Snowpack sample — Snodgrass Mountain, Crested Butte, Colorado (2/4/25, 12:06 PM MST)
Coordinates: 38.923, -106.968
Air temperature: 35 °F
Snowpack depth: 80 cm
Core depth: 60 cm
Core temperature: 32 °F
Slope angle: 14°, slope face: 78°
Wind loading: low
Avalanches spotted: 0
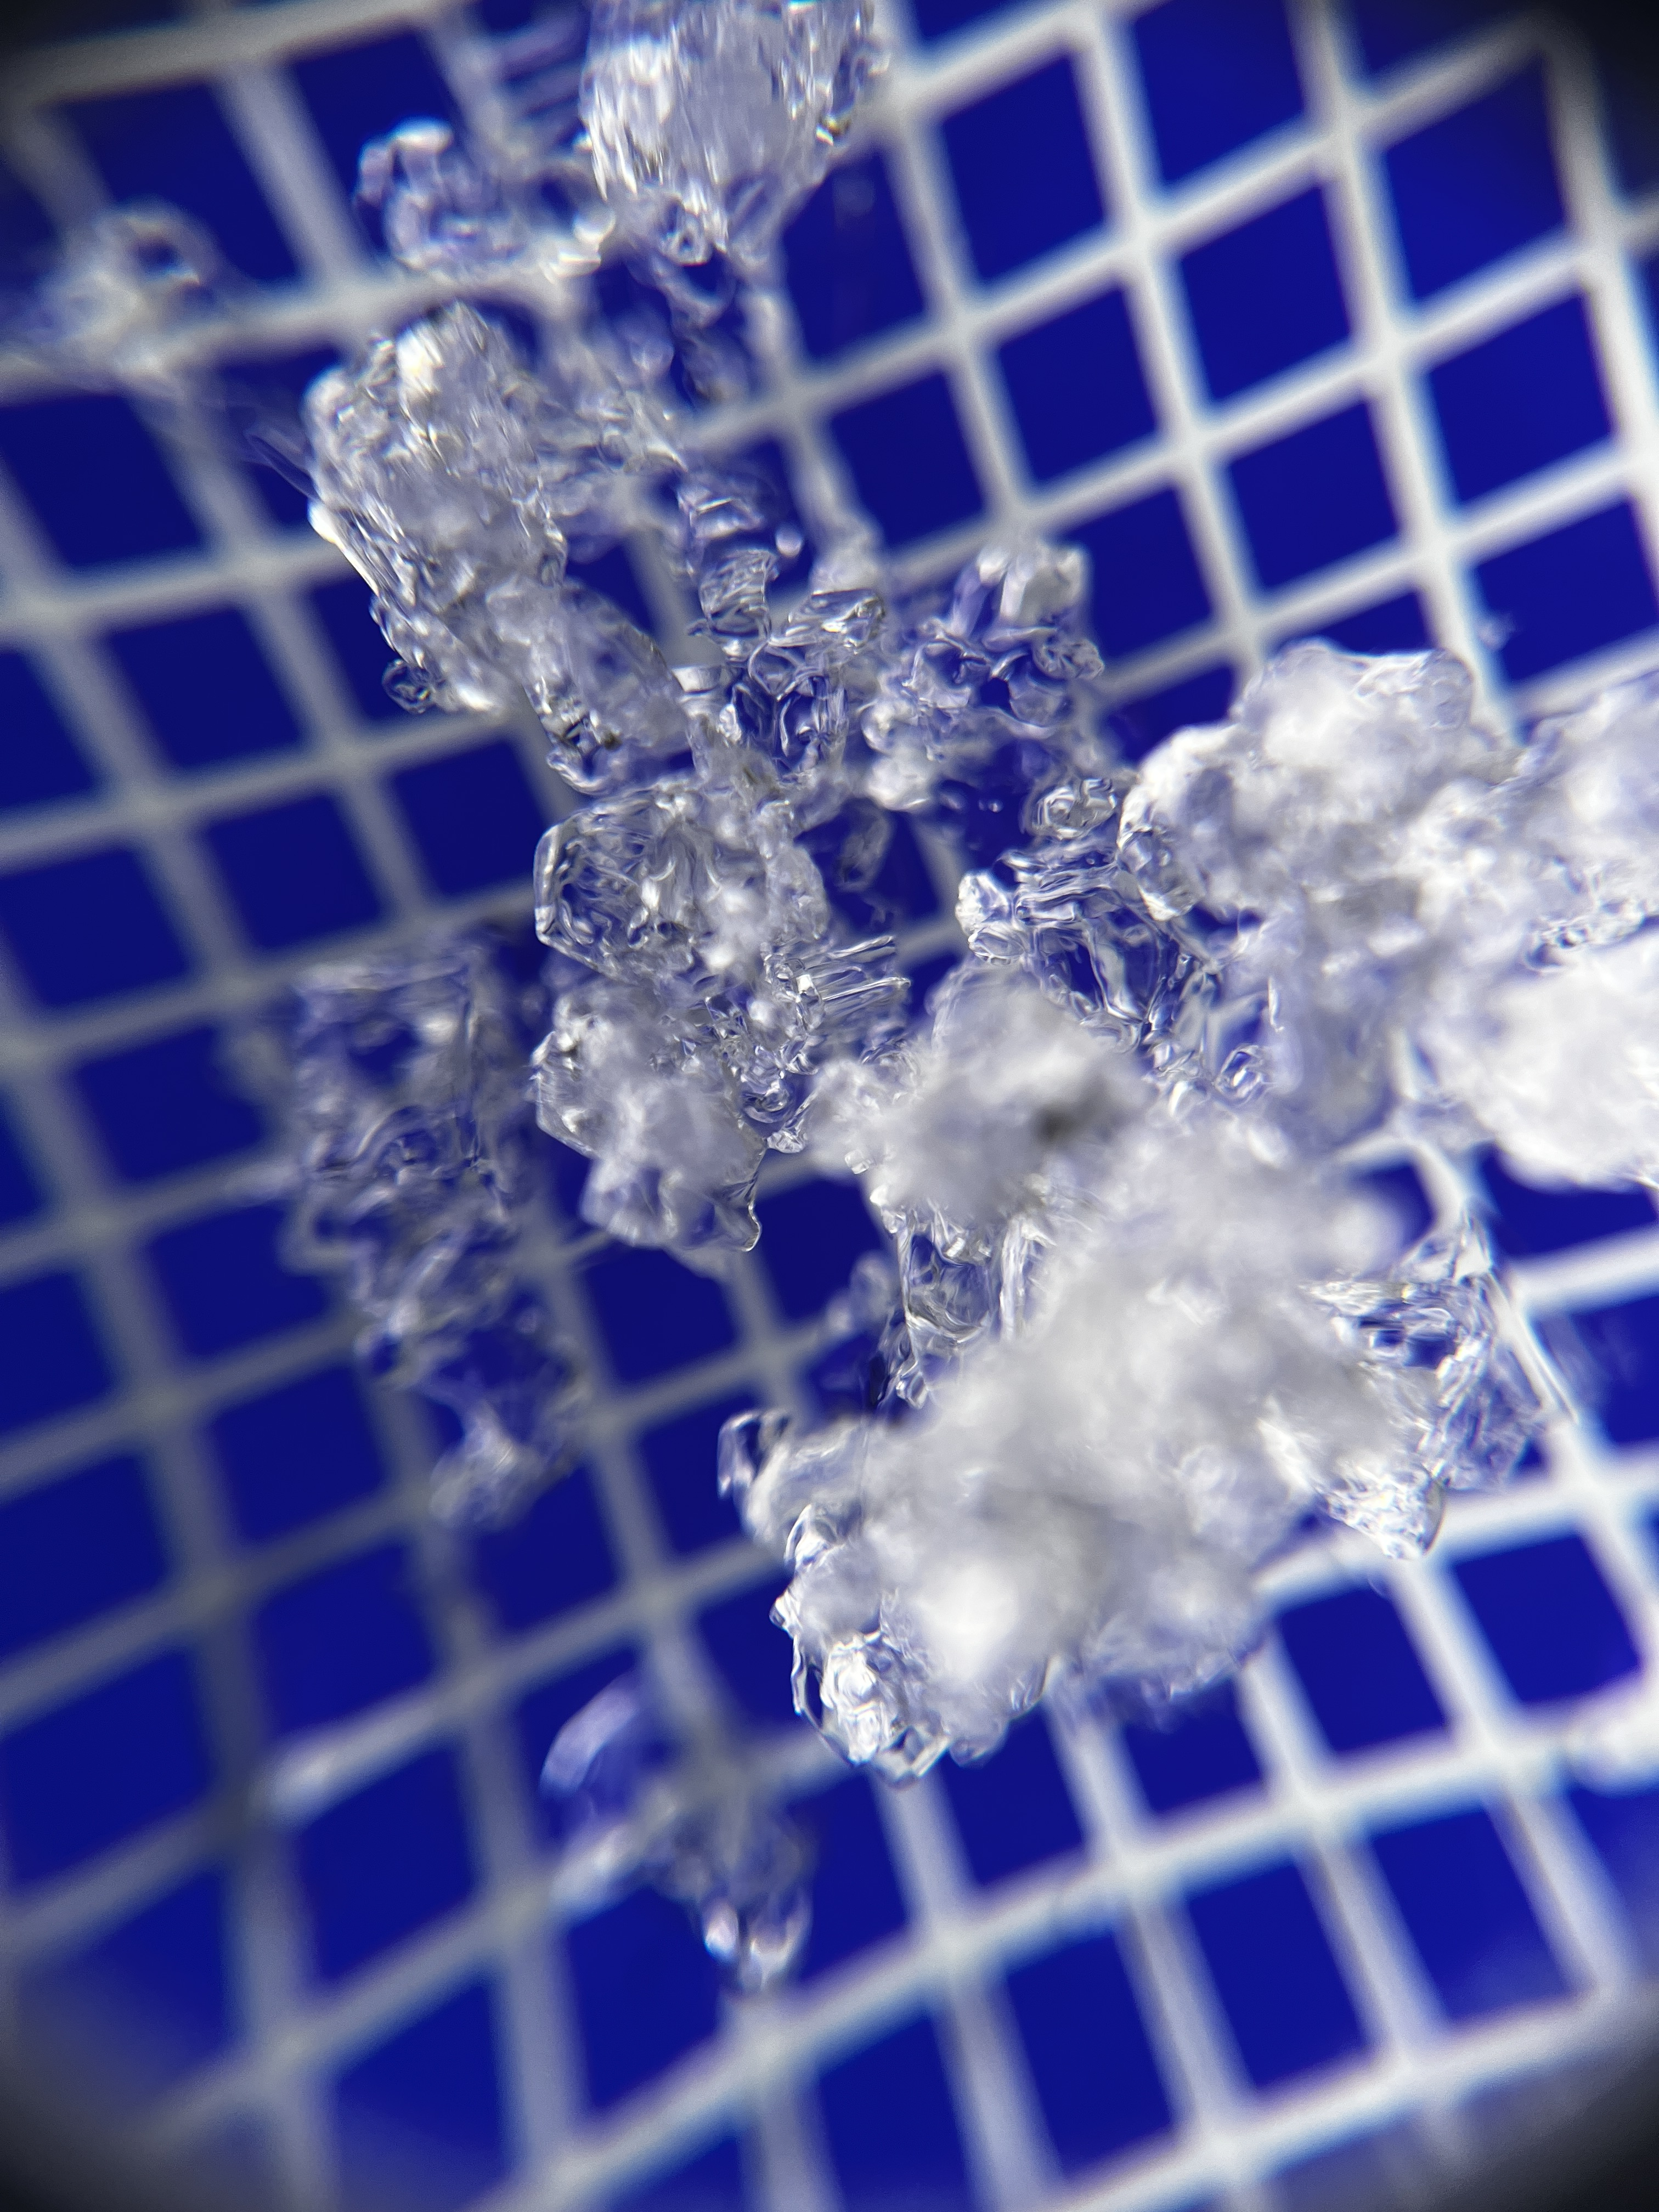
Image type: magnified_profile
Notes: No avalanches nearby, unusually warm weather for the last month reported by residents, Collected 25 yards from treeline